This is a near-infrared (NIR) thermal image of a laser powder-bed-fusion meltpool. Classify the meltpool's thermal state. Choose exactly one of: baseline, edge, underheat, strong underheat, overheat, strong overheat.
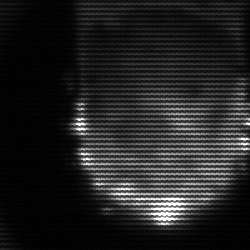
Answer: baseline